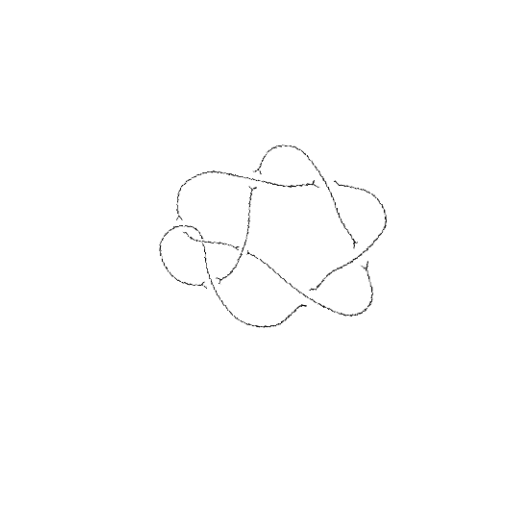
Crossing number: 8